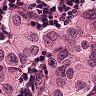
Metastatic tissue present: yes